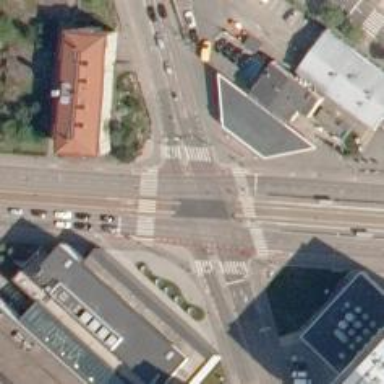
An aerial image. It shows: Tram level crossing on railway.